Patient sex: M
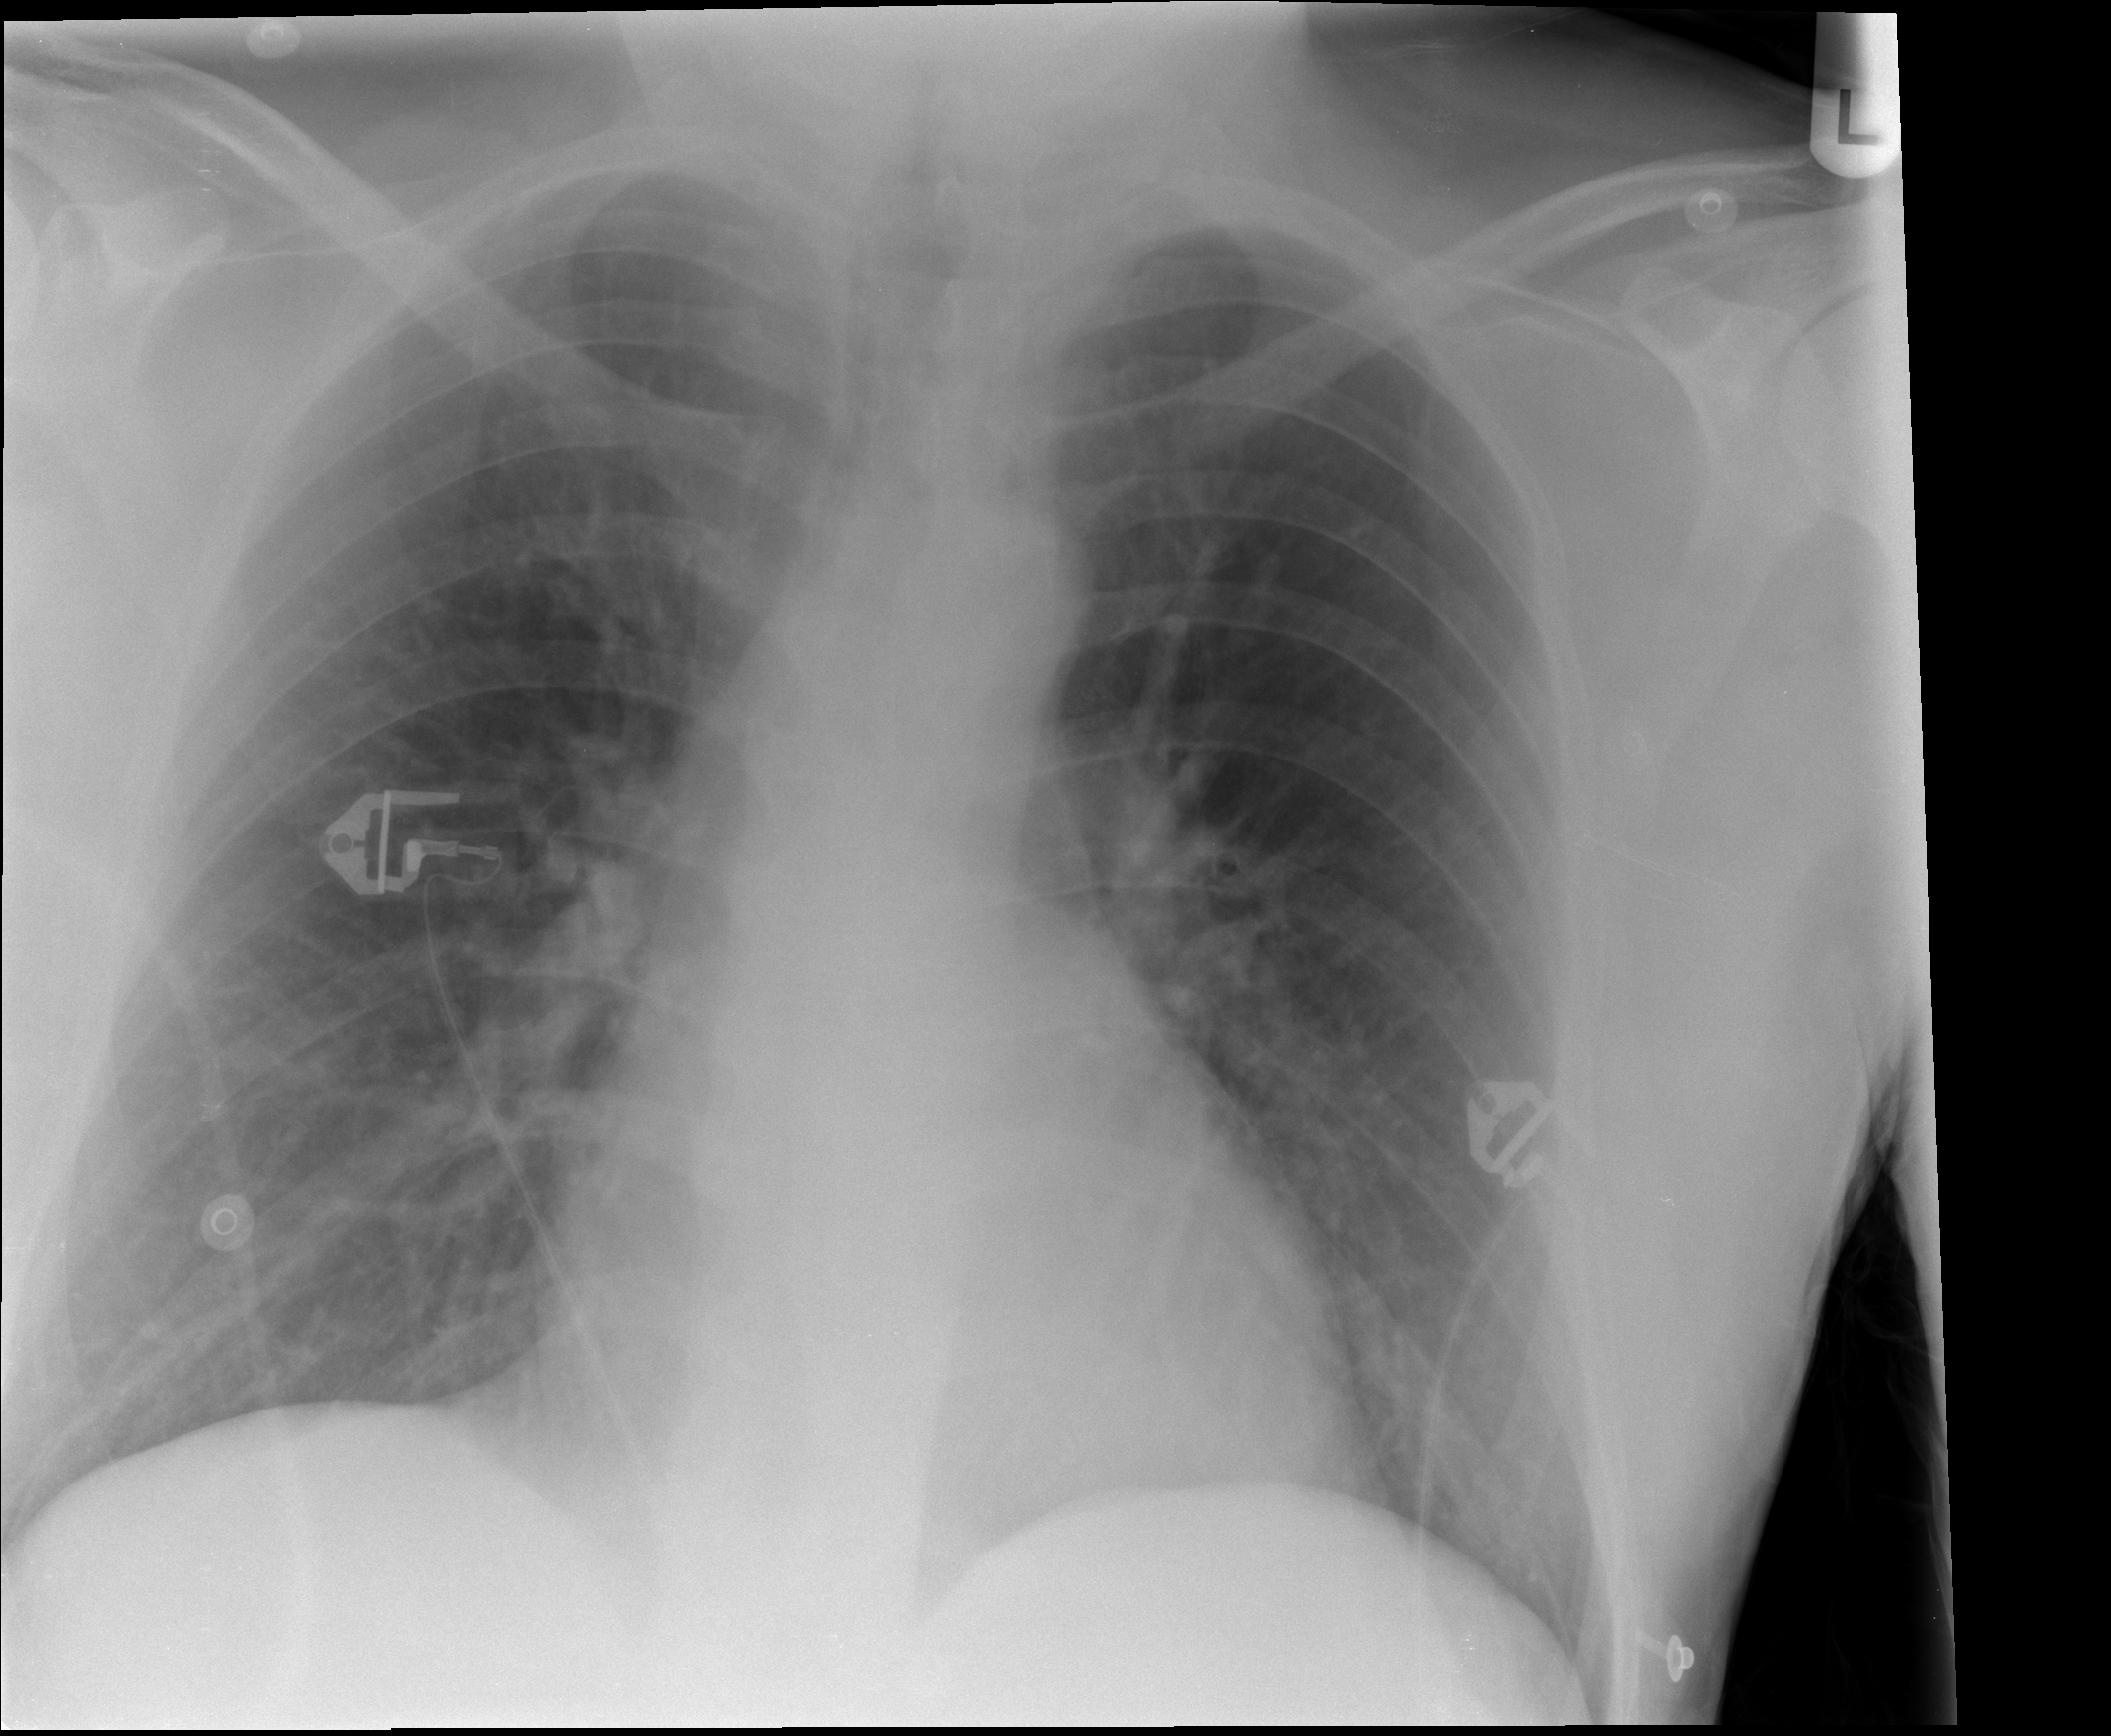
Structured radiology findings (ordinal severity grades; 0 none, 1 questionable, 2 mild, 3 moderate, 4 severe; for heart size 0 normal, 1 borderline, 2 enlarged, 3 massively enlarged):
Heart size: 0
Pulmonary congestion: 2
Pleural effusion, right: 0
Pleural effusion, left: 0
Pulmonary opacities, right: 0
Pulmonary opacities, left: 0
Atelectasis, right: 0
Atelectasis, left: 0